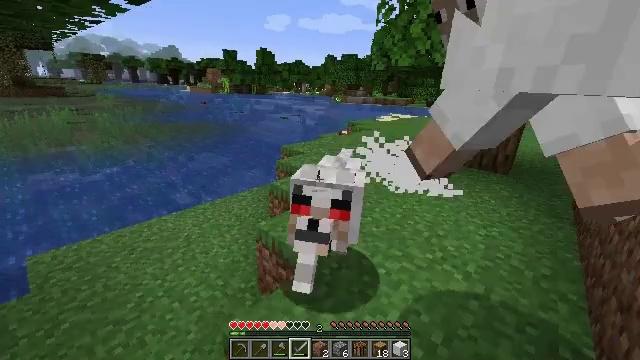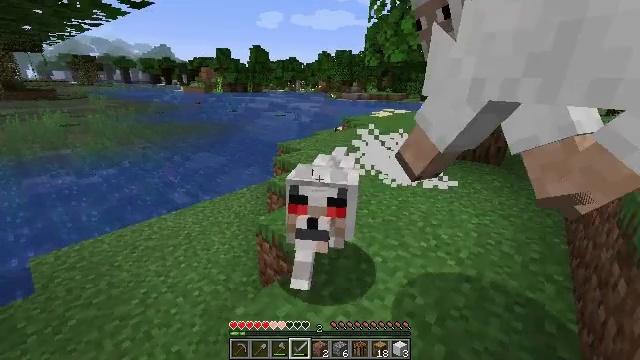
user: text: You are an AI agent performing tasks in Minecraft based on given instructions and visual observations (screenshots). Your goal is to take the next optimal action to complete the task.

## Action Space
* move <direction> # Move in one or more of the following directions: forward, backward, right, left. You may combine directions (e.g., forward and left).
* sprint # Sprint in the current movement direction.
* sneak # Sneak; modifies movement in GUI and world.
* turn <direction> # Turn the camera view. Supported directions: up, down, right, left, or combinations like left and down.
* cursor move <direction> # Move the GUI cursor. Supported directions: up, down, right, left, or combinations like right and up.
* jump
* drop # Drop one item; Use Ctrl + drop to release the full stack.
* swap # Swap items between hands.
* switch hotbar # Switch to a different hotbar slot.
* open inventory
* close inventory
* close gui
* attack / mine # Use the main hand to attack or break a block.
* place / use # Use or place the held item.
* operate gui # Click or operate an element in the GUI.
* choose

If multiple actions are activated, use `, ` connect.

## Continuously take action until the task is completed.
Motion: motion action
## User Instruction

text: Kill mobs.
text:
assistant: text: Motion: attack / mine
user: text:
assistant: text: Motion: attack / mine